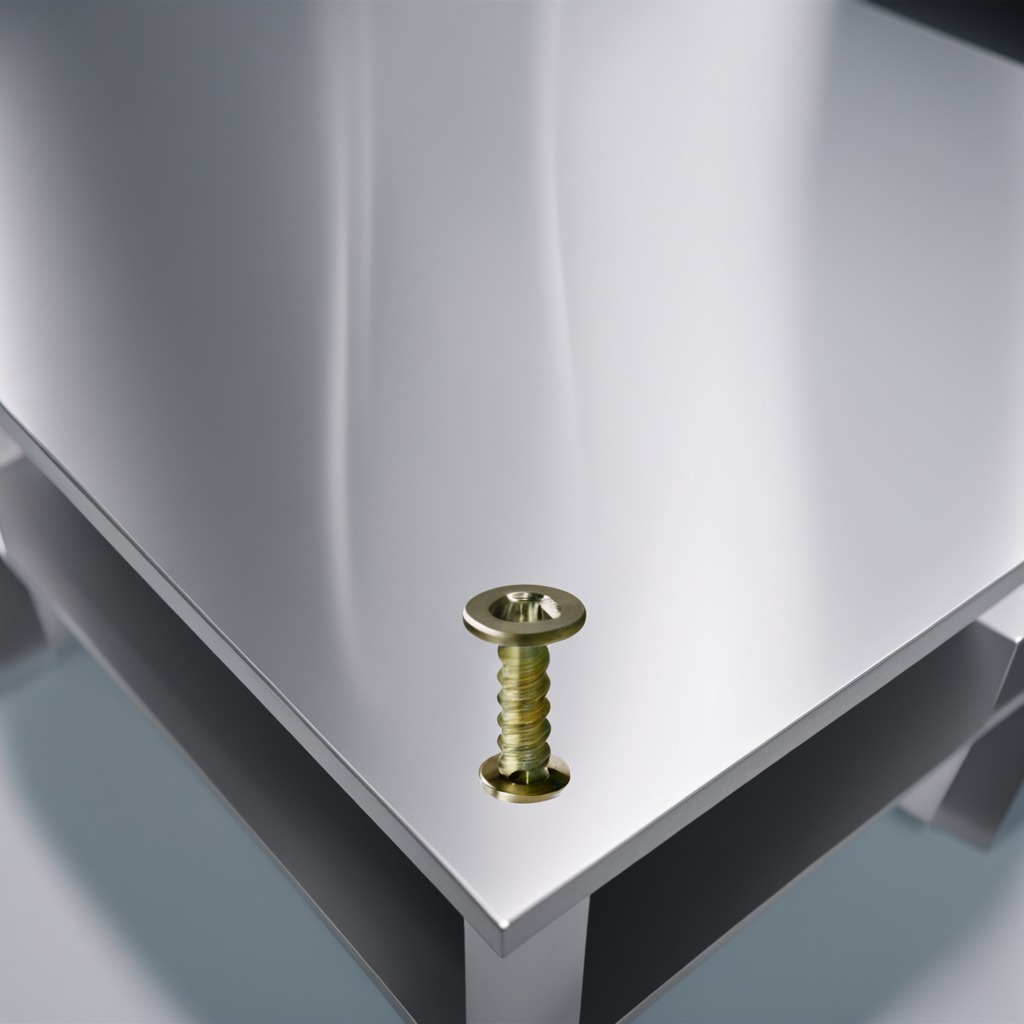
A metal screw is lying on the stainless steel table in a high-end prototyping lab.